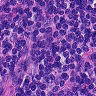
Metastatic tissue present: no